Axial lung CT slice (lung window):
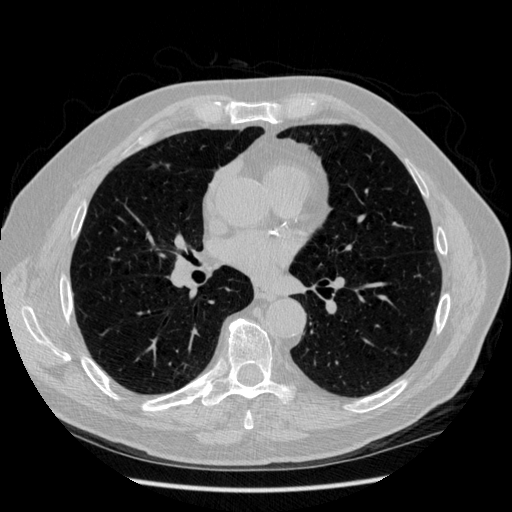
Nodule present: yes
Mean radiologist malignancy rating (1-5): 2.5